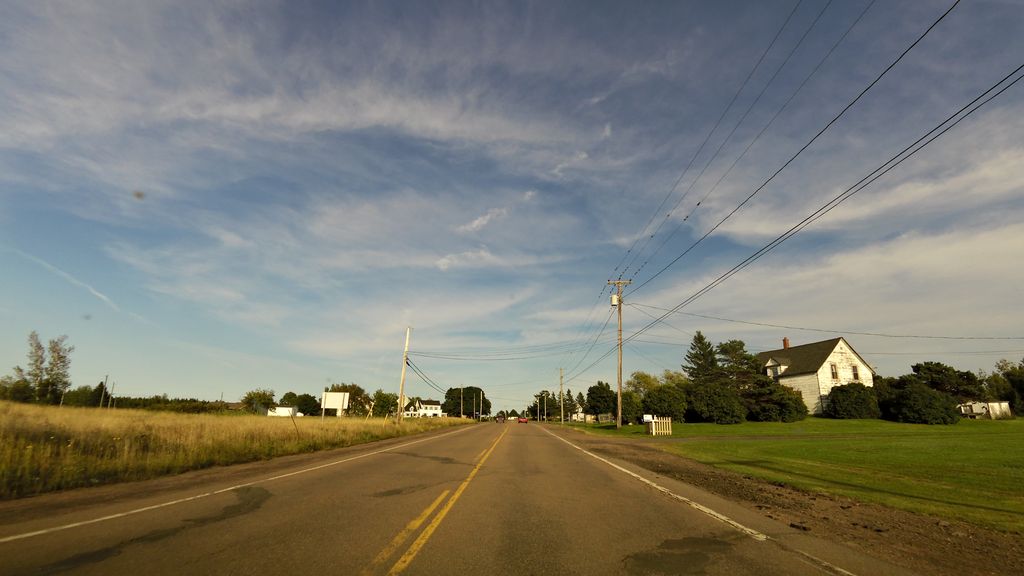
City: charlottetown